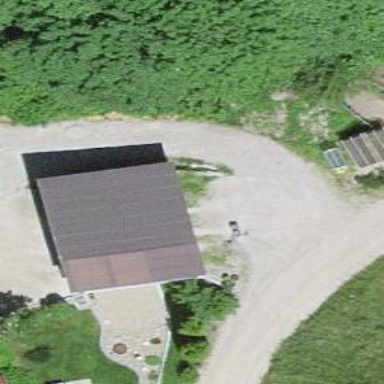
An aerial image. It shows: Shed.